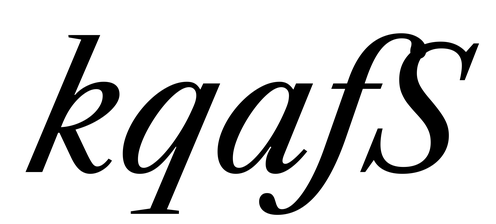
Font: LibreCaslonText-Italic_Italic